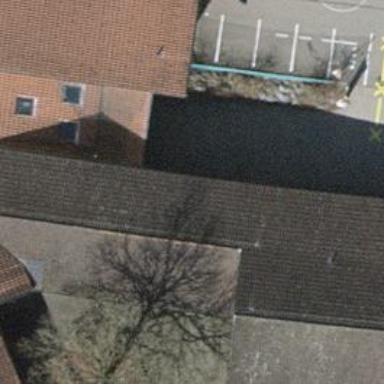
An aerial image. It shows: Disaster help point for emergencies.